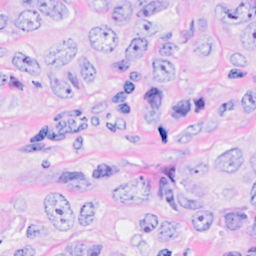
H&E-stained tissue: Breast